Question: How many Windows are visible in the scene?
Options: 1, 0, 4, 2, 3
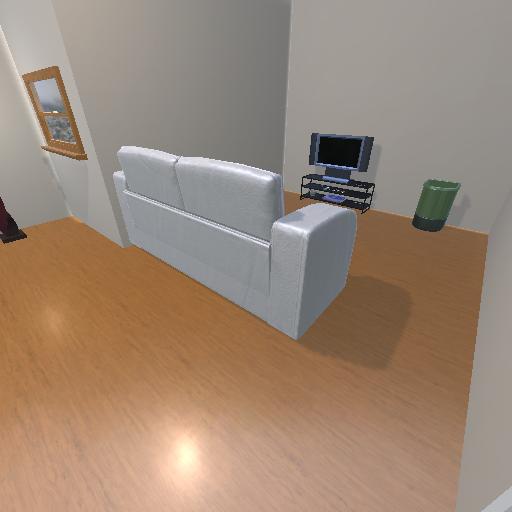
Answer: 1